Field crop: maize
Growth stage: 2
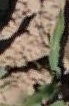
Species: maize